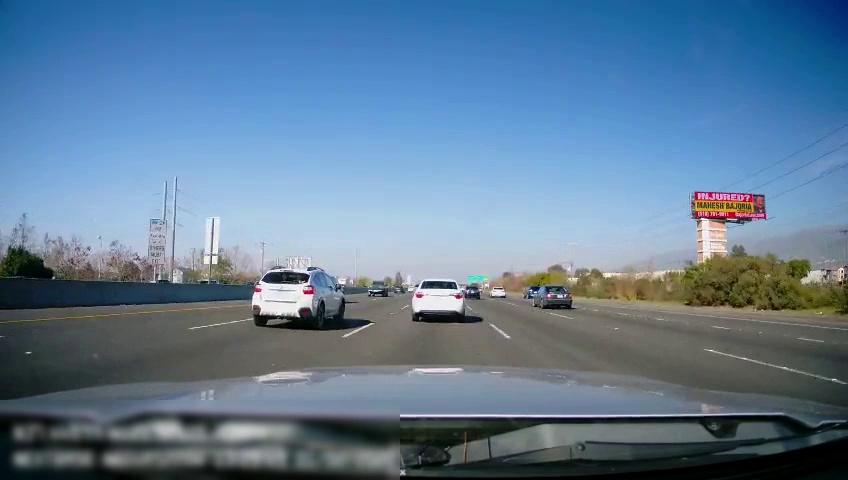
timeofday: Day
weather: Sunny
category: Drivable Space
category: Vehicles | Car
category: Vehicles | SUV
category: Vehicles | Truck
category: Vehicles | Car
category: Vehicles | Car
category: Vehicles | Car
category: Vehicles | Car
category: Vehicles | Car
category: Vehicles | Truck
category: Vehicles | SUV
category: Vehicles | Car
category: Lanes | Current Lane
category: Lanes | Current Lane
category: Lanes | Alternate Lane
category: Lanes | Alternate Lane
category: Lanes | Alternate Lane
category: Lanes | Alternate Lane
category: Lanes | Alternate Lane
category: Traffic | Signs
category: Traffic | Signs